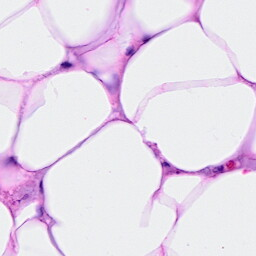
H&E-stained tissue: Breast